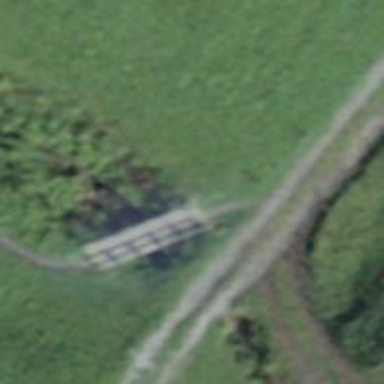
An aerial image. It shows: Unpaved path.